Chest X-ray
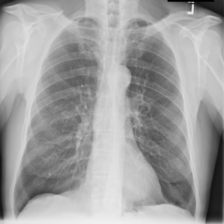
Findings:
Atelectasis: negative
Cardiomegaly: negative
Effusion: negative
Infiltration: negative
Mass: negative
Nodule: negative
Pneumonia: negative
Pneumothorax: negative
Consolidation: negative
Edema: negative
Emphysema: positive
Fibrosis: negative
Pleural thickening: negative
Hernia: negative